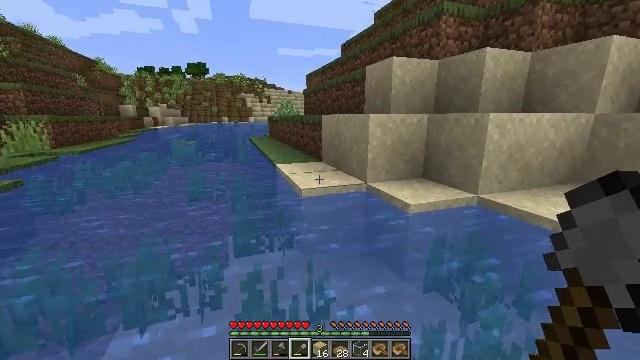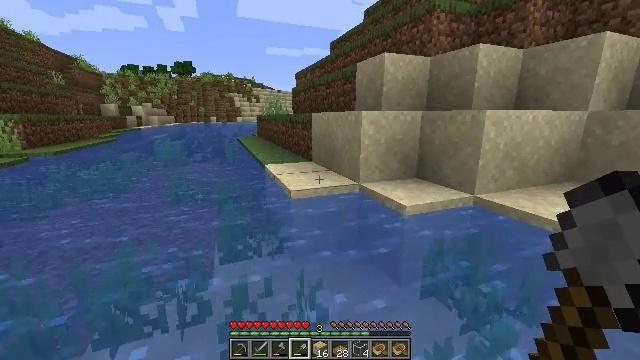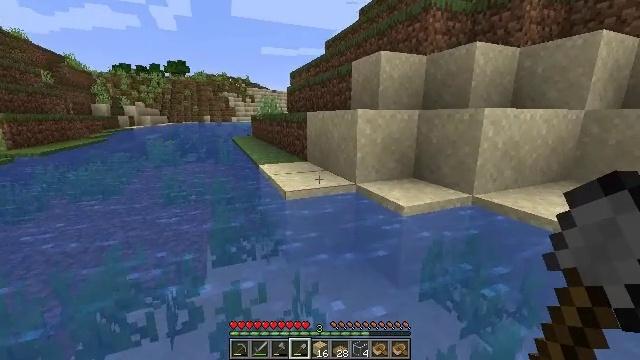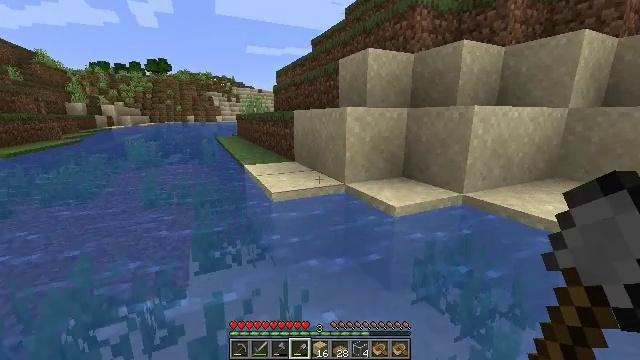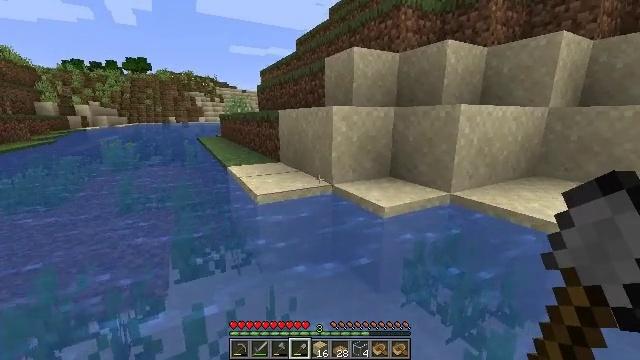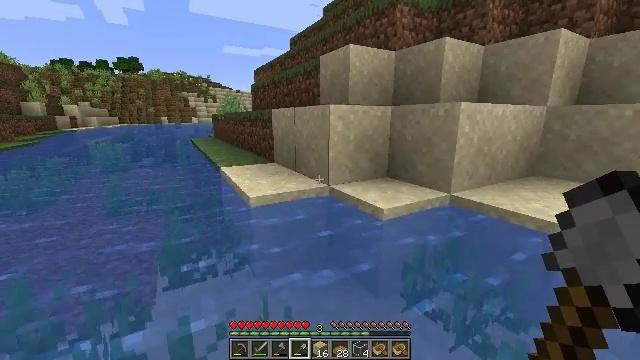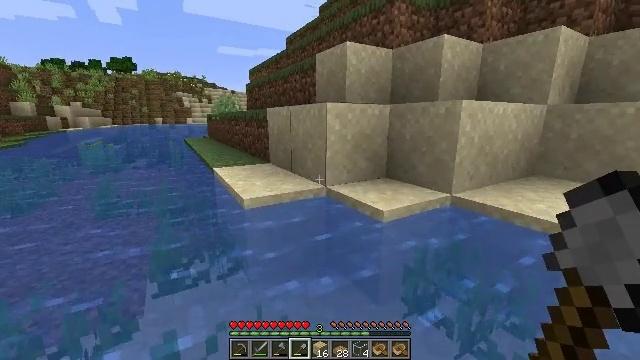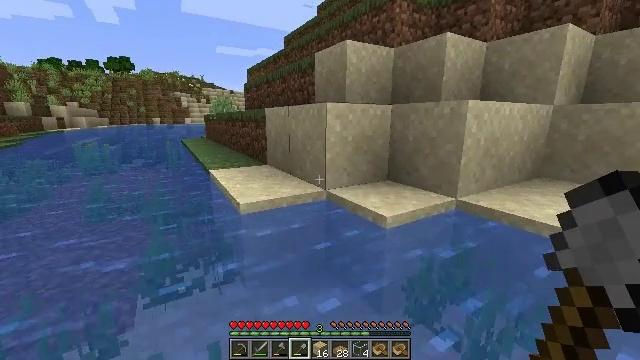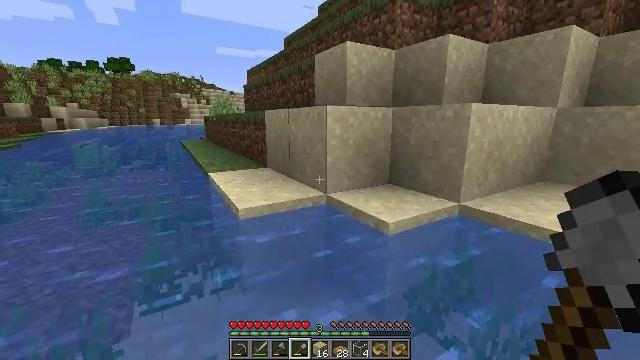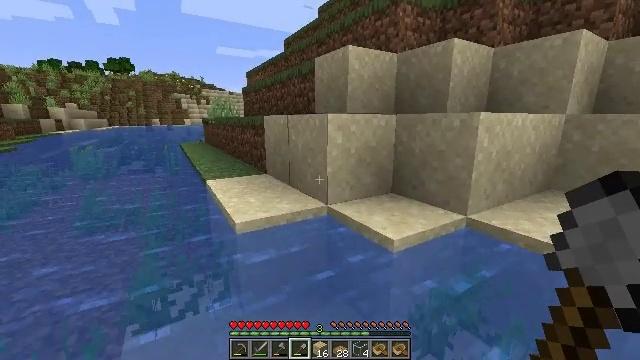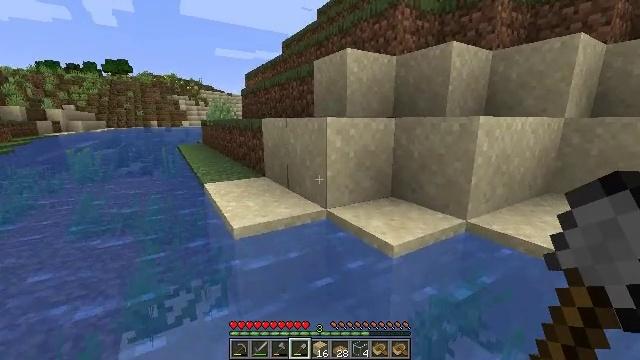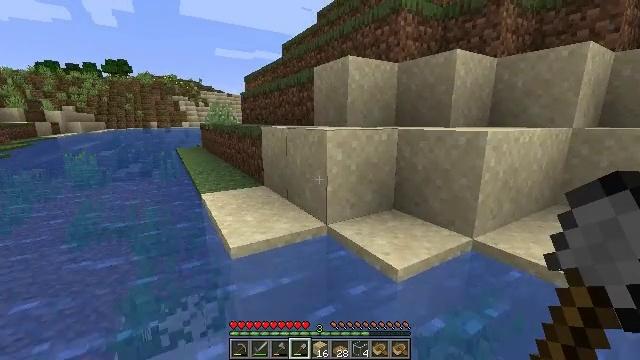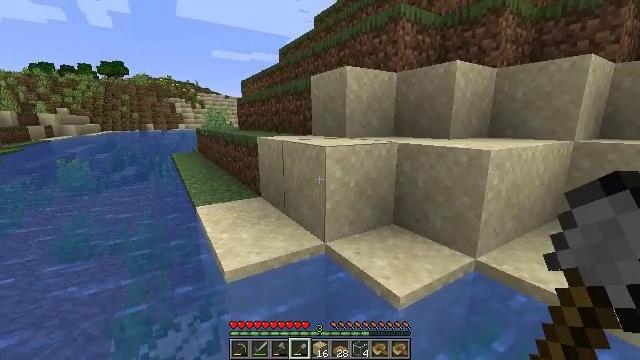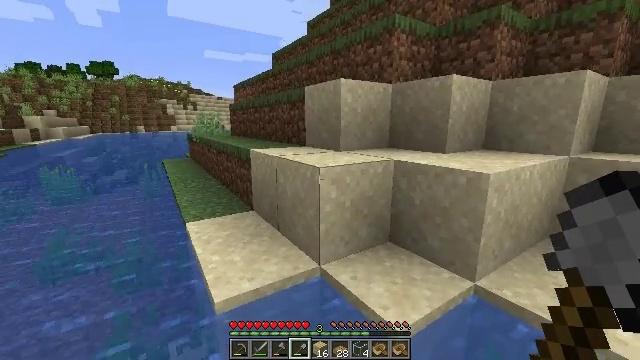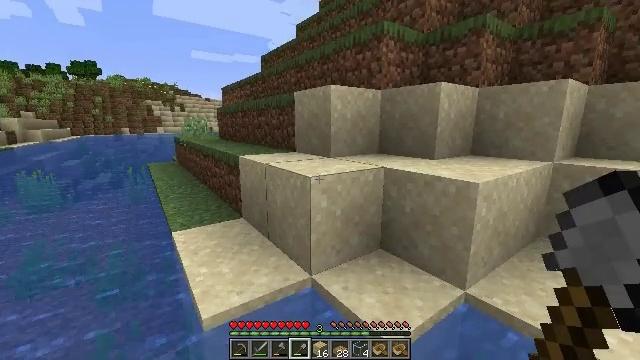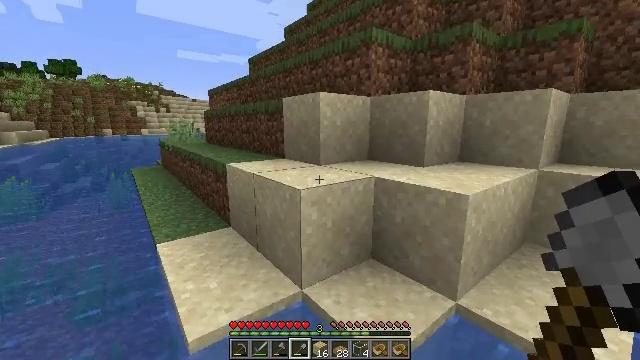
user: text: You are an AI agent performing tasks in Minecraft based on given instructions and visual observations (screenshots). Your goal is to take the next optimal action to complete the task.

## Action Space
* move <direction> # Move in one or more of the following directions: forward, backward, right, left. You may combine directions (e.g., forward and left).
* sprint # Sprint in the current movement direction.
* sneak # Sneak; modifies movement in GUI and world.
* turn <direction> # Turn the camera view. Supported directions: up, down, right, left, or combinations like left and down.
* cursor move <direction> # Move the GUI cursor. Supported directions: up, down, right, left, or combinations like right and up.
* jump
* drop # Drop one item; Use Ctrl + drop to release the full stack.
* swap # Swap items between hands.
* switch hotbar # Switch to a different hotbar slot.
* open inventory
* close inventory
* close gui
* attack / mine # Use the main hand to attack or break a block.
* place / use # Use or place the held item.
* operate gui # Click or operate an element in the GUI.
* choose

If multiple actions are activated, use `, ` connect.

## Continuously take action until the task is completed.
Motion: motion action
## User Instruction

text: Cut down the sugar cane stalks.
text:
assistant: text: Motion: move forward, sprint, turn right
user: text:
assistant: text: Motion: move forward, sprint, turn right
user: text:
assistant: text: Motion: move forward, sprint, turn right
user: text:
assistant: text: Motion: move forward, sprint, turn right
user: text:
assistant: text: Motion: move forward, sprint, turn right
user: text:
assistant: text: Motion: move forward, sprint
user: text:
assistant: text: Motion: move forward, sprint, jump
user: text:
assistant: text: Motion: move forward, sprint, jump
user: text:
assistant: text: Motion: move forward, sprint, jump
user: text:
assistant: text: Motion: move forward, sprint, jump
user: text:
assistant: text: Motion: move forward, sprint, jump
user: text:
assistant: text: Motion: move forward, sprint, jump
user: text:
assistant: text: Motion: move forward, sprint, turn right, jump
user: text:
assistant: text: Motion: move forward, sprint, turn right, jump
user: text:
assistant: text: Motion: move forward, sprint, turn right, jump
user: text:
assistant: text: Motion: move forward, sprint, turn right, jump
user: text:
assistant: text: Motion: move forward, sprint, turn right, jump
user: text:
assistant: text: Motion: move forward, sprint, jump
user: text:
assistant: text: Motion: move forward, sprint, jump
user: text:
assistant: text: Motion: move forward, sprint
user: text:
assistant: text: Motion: move forward, sprint
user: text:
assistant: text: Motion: move forward, sprint
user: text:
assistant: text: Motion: move forward, sprint
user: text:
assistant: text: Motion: move forward, sprint, turn right
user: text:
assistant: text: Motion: move forward, sprint
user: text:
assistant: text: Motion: move forward, sprint, turn right
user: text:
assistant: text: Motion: move forward, sprint
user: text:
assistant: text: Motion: move forward, sprint, jump
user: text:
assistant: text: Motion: move forward, sprint, turn right, jump
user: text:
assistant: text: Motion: move forward, sprint, turn right, jump